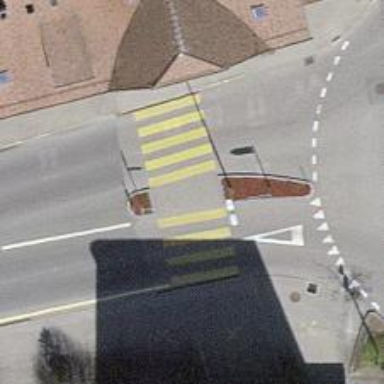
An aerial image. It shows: Uncontrolled zebra crossing on the road.